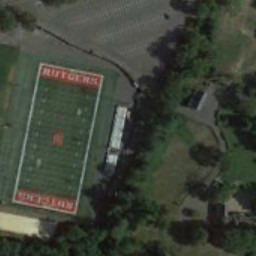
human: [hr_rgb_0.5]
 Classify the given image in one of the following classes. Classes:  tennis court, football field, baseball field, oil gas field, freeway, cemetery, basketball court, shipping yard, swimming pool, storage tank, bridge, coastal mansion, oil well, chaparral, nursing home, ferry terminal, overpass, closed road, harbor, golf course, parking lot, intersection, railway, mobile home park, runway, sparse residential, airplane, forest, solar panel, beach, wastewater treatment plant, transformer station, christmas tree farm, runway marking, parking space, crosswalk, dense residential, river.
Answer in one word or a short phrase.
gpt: football field